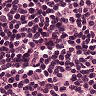
Metastatic tissue present: no